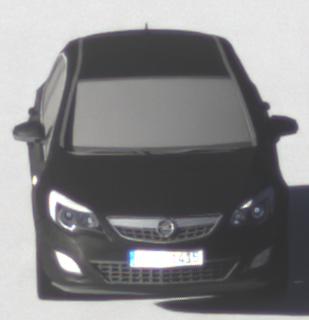
Make: Opel
Model: Astra 1.4 ecoFlex
Detailed model: Astra (J)
Model produced from: 2009/12
Model produced until: 2010/12
Doors: 5
Color: black
Road condition: dry road
Daytime: morning or afternoon
Contrast: medium contrast